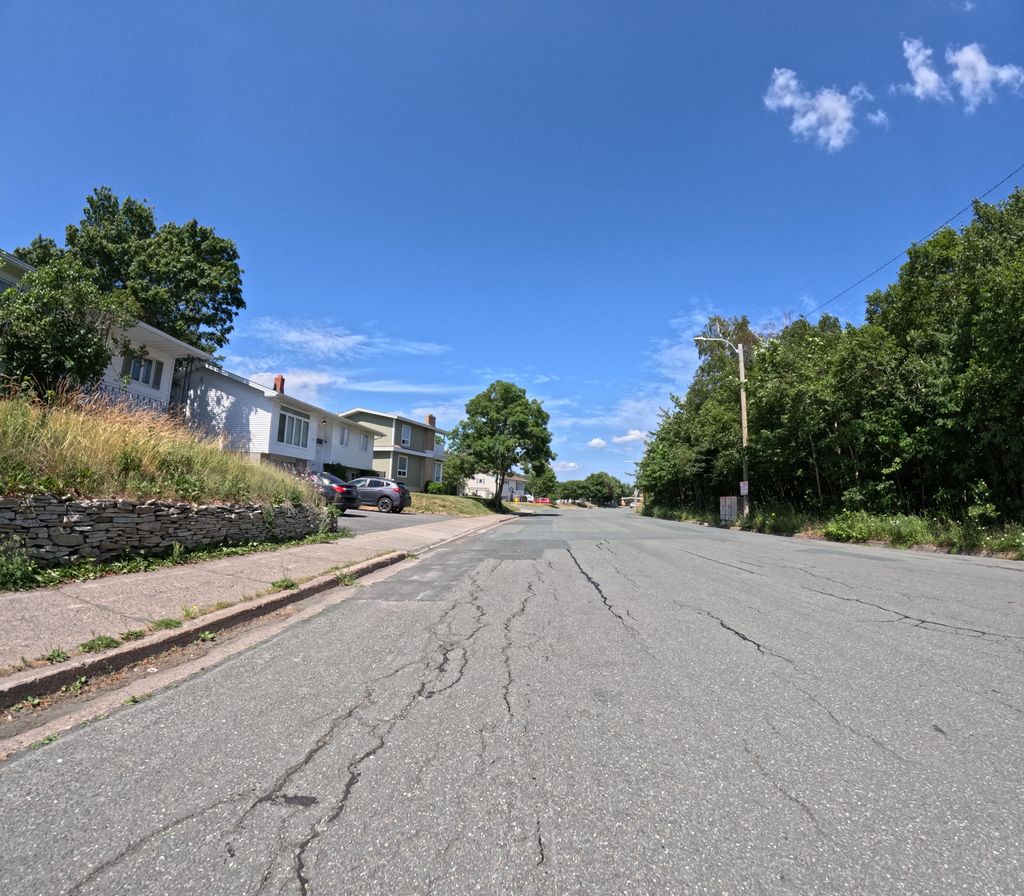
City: st_johns